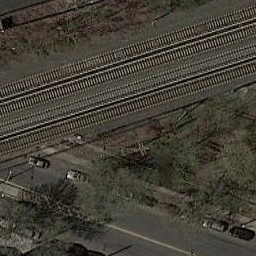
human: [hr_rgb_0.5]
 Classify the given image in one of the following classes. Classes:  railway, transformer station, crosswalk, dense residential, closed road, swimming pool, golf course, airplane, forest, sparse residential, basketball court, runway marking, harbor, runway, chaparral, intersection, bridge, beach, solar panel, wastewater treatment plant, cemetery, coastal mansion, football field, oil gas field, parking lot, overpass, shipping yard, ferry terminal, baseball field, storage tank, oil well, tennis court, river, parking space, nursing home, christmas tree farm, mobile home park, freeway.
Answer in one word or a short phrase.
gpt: railway